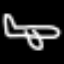
Label: airplane